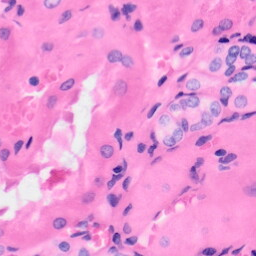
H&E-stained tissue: Kidney